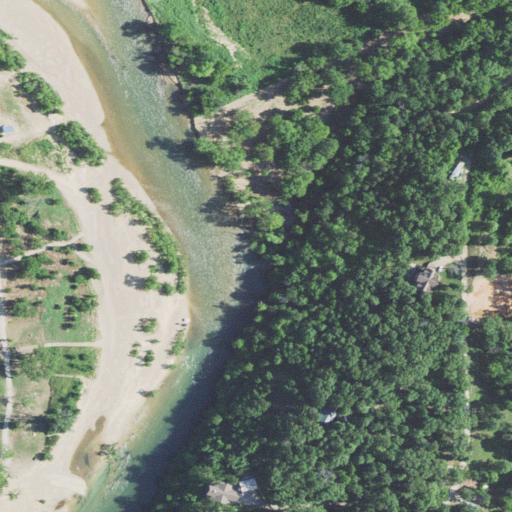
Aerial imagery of valley in Missouri named Boat Bend Hollow containing deciduous forest, open water, mixed forest, barren land, pasture, open development, herbaceous wetlands, grassland, and low intensity development